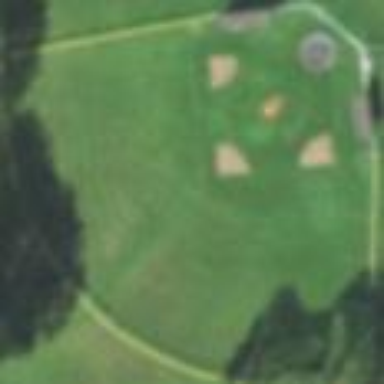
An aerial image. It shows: Baseball pitch for leisure land activities.